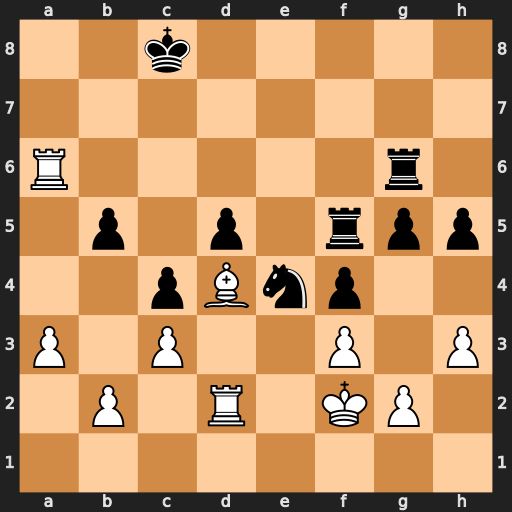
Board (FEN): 2k5/8/R5r1/1p1p1rpp/2pBnp2/P1P2P1P/1P1R1KP1/8
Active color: w
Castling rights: -
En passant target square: -
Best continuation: fxe4 Rxa6 exf5